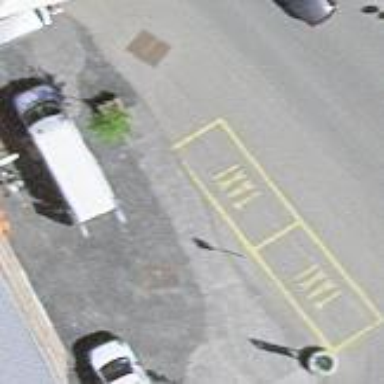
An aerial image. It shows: Designated parking space for taxis.